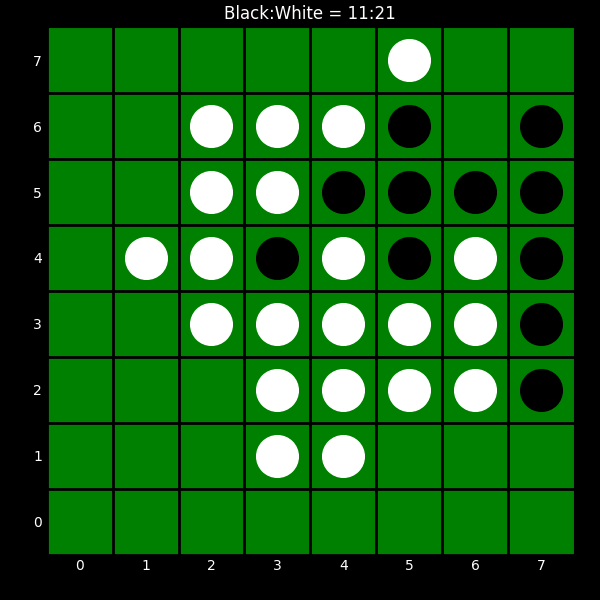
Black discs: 11
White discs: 21